Field crop: maize
Growth stage: 2
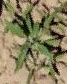
Species: atriplex